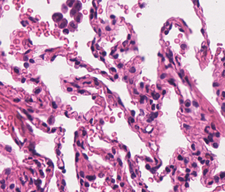
Tumor epithelial tissue: no
Tumor-associated stroma tissue: no
Normal tissue: yes